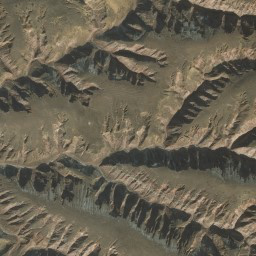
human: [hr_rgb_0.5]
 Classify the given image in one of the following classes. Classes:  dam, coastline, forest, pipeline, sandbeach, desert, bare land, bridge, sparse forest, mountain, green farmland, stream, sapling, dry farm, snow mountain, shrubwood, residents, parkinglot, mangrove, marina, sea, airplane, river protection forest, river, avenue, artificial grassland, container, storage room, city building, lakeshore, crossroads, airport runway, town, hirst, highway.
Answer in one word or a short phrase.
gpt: mountain